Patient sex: M
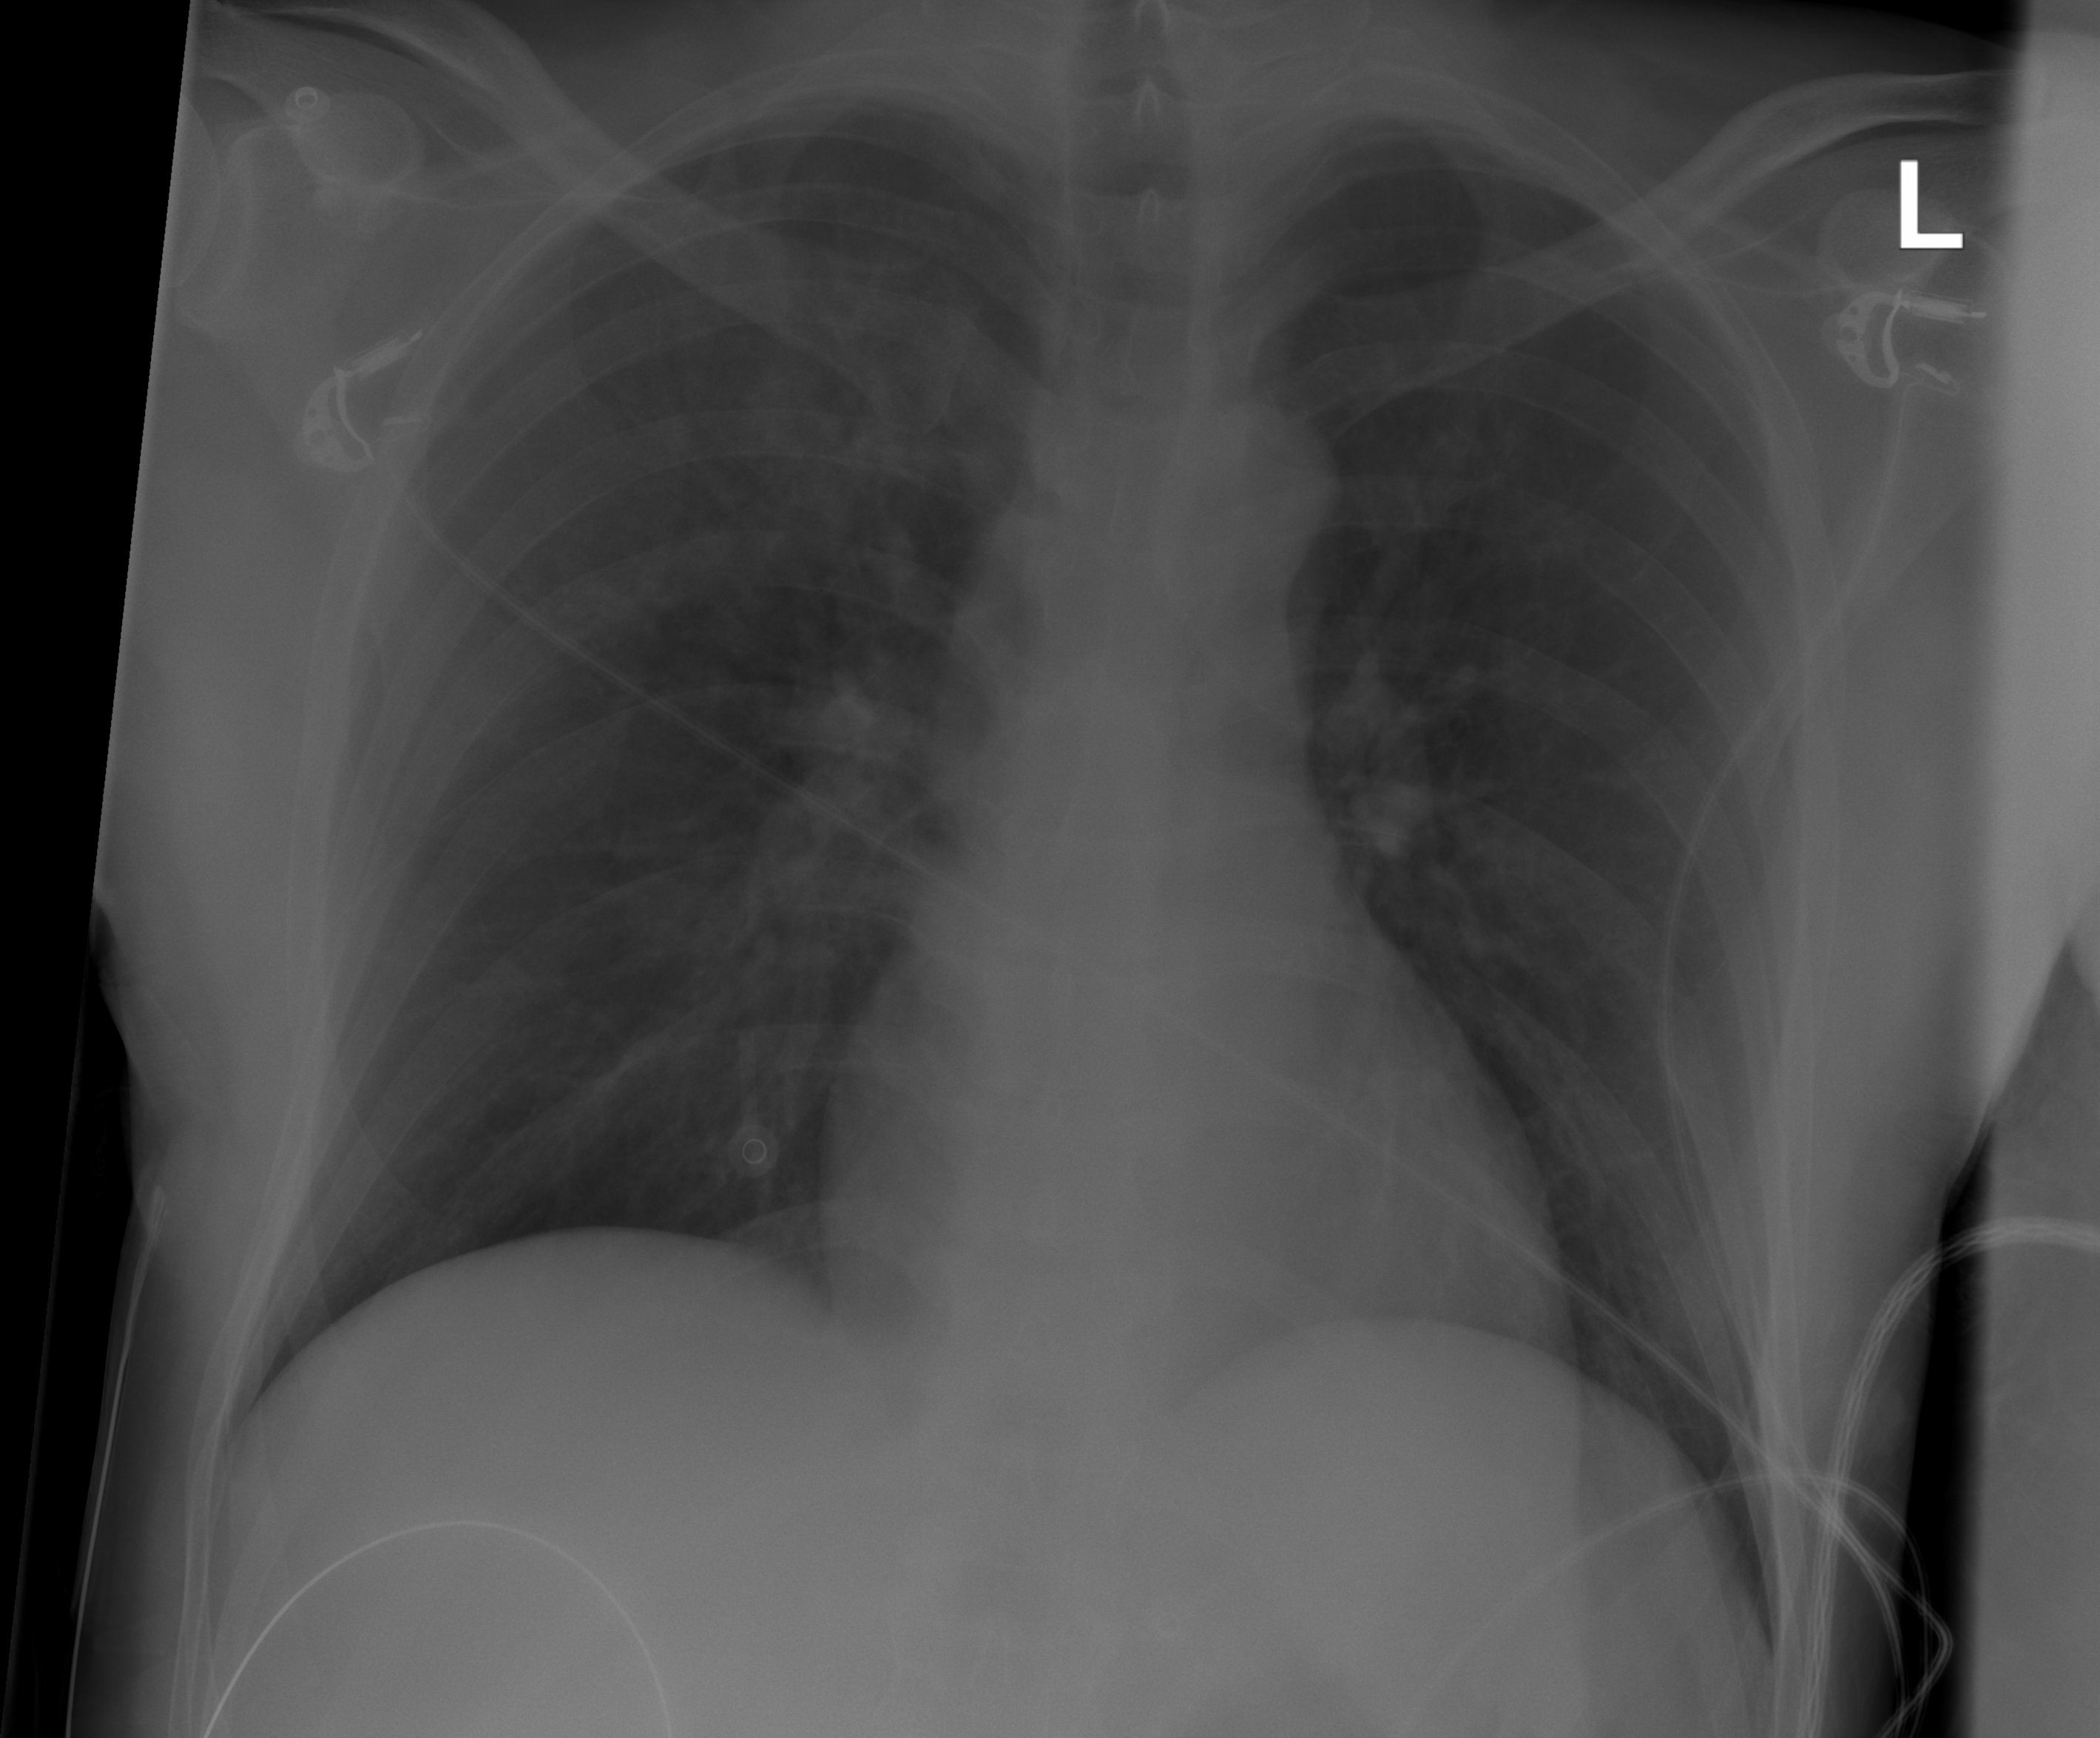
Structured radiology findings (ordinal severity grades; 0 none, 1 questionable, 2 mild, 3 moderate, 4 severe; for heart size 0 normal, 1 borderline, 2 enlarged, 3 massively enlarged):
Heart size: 0
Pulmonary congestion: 1
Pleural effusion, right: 0
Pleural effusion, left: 0
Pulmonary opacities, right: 0
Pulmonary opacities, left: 0
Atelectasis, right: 0
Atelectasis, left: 0